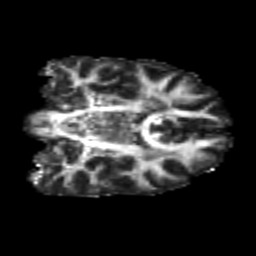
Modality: FA
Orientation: coronal
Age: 22
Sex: female
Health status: healthy
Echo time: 0.074 s